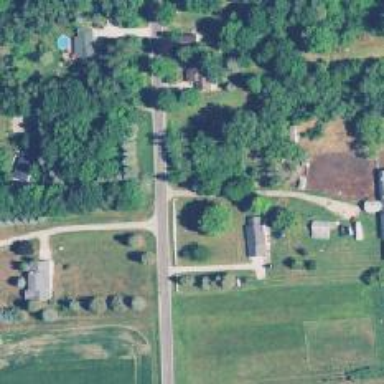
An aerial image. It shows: Driveway leading to service road.